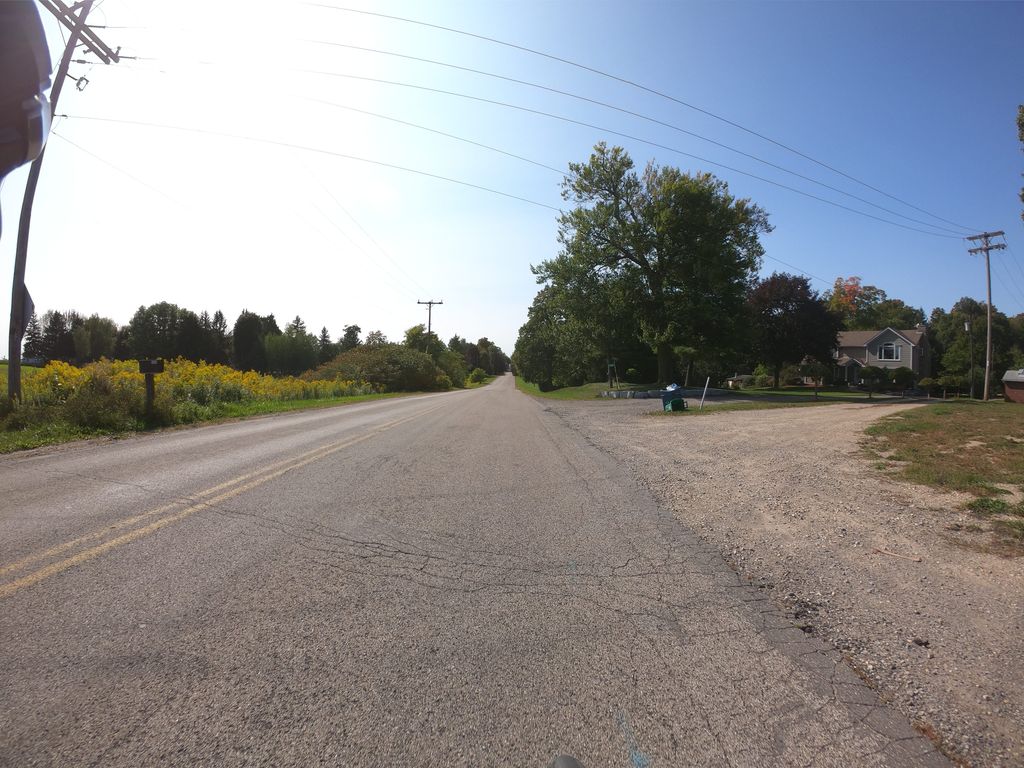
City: kitchener-waterloo